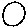
Label: circle